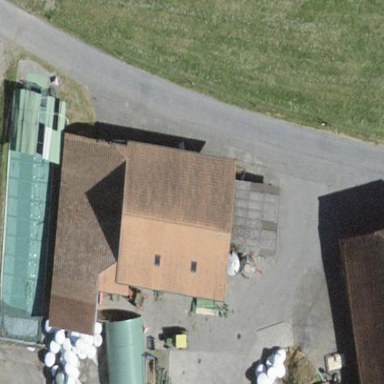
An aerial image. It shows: Barn.